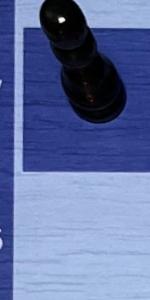
Label: Empty